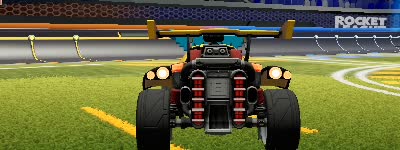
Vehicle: octane